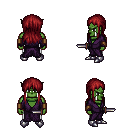
a pixel art fantasy rpg character, male body template, orc, green skin, purple robe, white pants, brunette unkempt hairstyle, leather bracers, metal boots, dagger, four views (front, back, left, right), 2x2 character sprite sheet, small pixel art, hard edges, no anti-aliasing